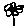
Label: flower